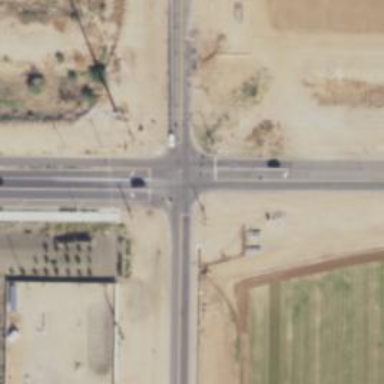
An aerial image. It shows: Solid stop line on the road.